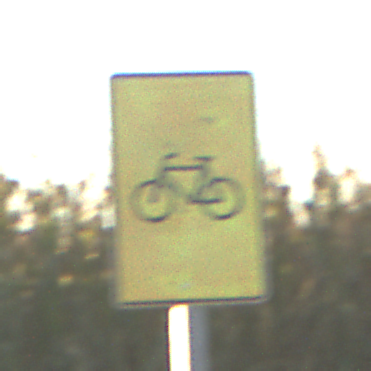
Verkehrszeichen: RadverkehrOhnePfeilsymbol
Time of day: SunriseSunset
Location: Outdoor (RoadRail)
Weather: Clear
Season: NotSpecified
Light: Natural